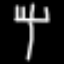
Label: fork